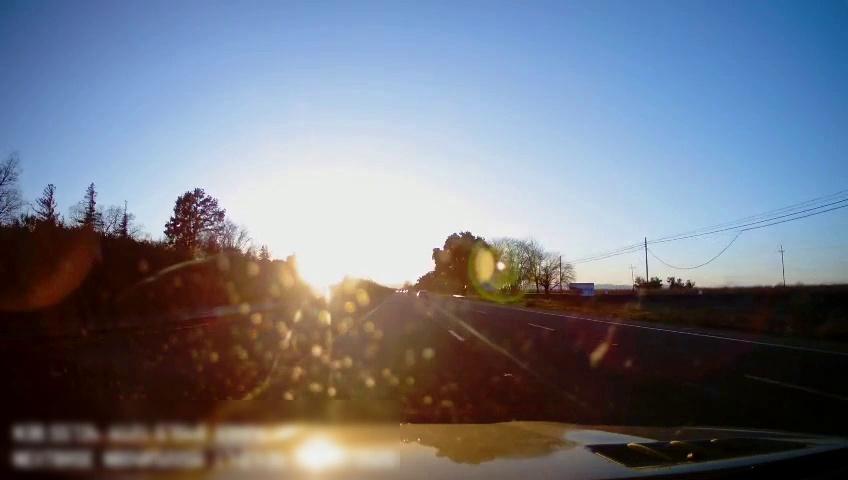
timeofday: Day
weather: Sunny
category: Drivable Space
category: Vehicles | Car
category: Lanes | Alternate Lane
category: Lanes | Current Lane
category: Lanes | Current Lane
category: Lanes | Alternate Lane
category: Traffic | Signs
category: Traffic | Signs